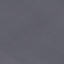
Land use / land cover: SeaLake